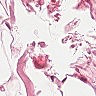
Metastatic tissue present: no